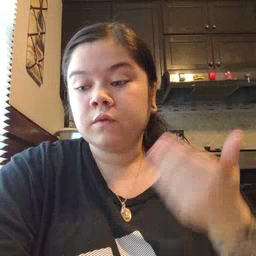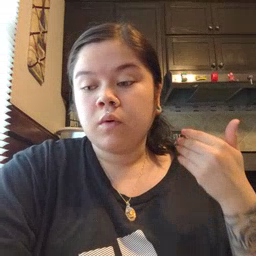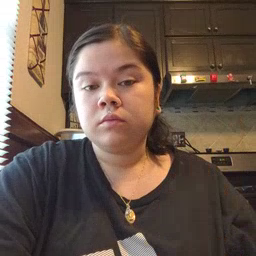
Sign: before